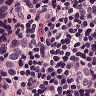
Metastatic tissue present: yes